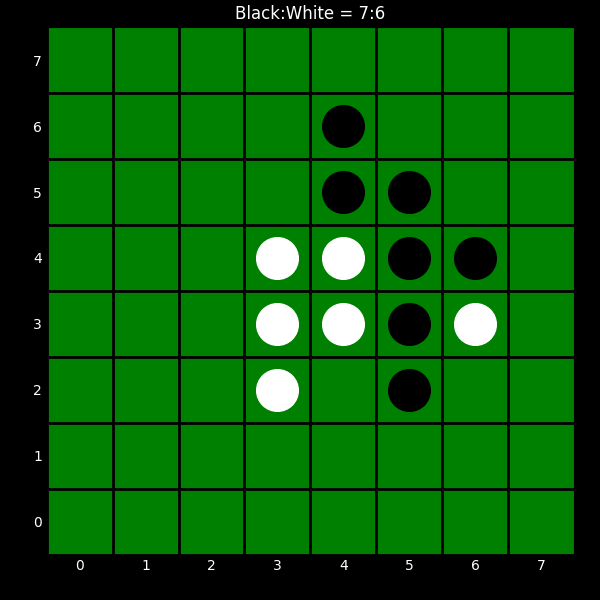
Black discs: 7
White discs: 6